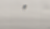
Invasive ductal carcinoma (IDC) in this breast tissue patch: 0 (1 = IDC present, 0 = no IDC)